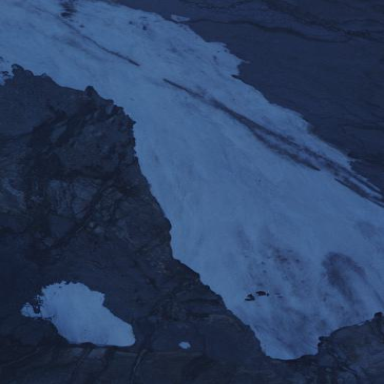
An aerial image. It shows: Stunning view of glacier.